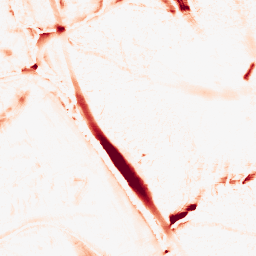
Category: morphological
Decomposition family: morphological_ellipse
Decomposition parameters: operation: opening
width: 20
height: 30
Upsampling method: edge_directed
Upsampling parameters: scale: 2
Upsampling scale: 2